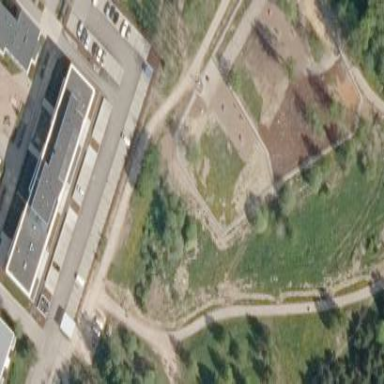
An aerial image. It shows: Fenced dog park for leisure activities on land.